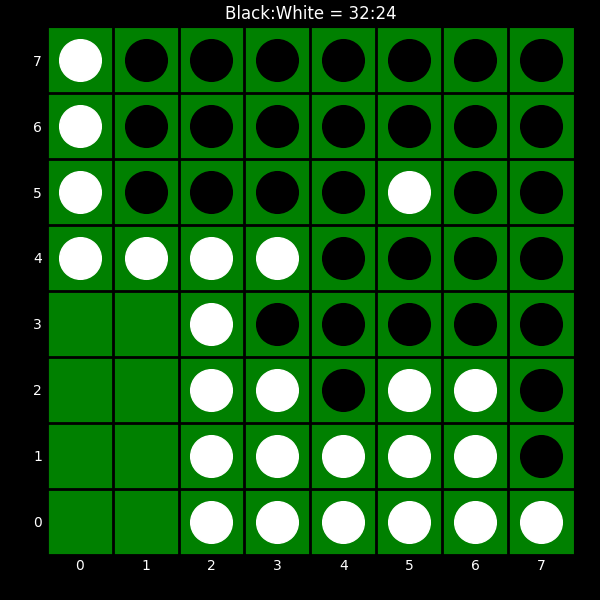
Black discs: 32
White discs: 24